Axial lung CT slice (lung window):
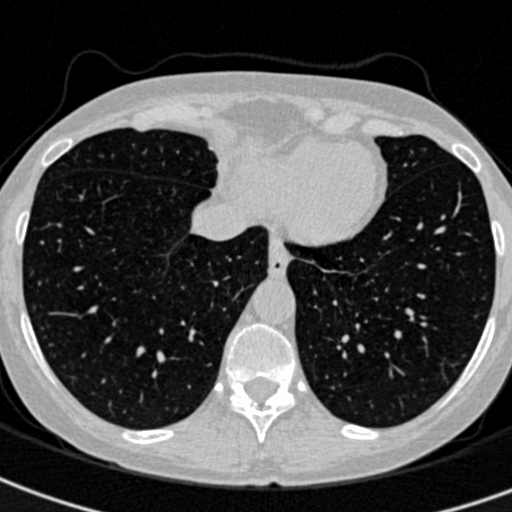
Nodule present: no